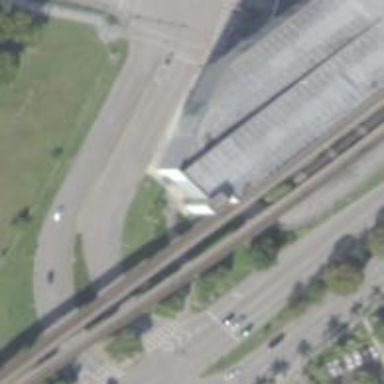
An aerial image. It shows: Bridge with electrified rails.